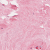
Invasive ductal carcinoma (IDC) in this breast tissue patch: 0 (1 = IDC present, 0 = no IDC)